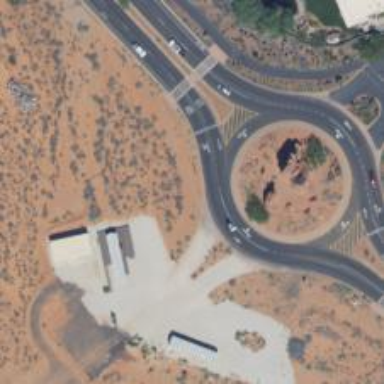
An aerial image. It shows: Primary highway intersecting roundabout.